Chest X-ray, AP view. Patient: 34 years old, sex F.
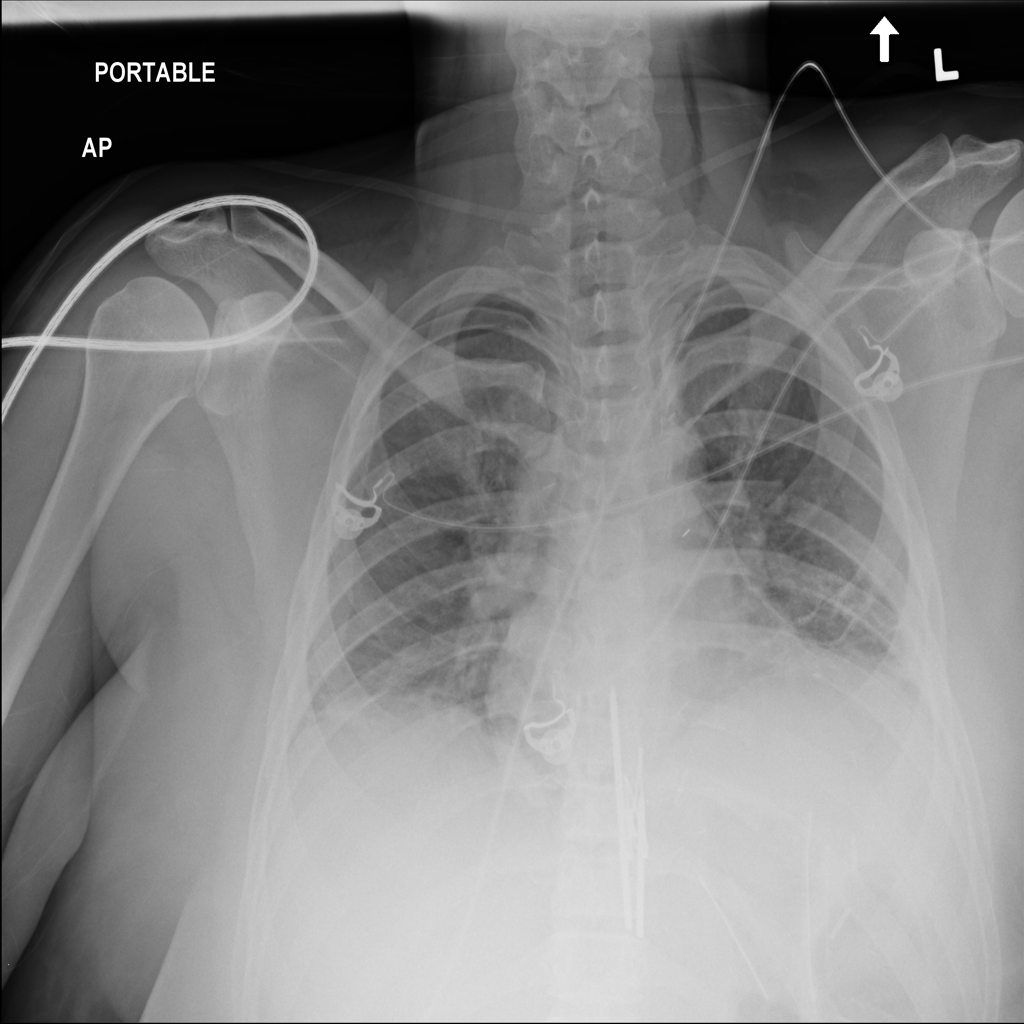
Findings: Atelectasis, Infiltration